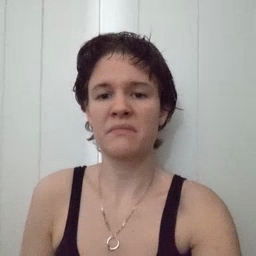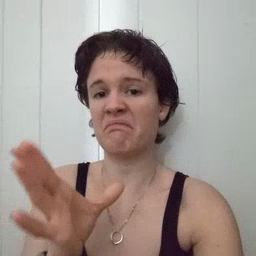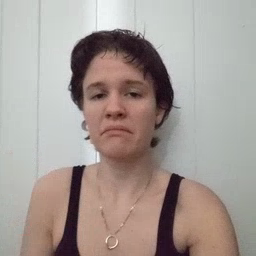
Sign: yucky